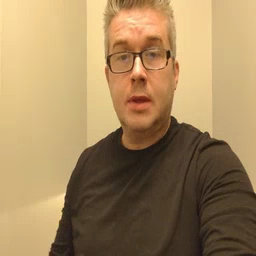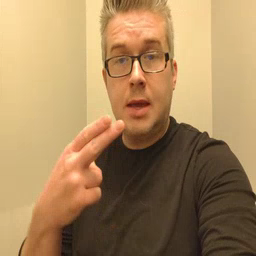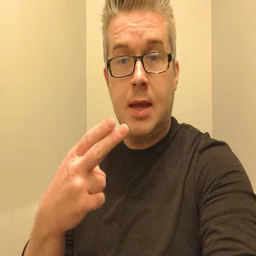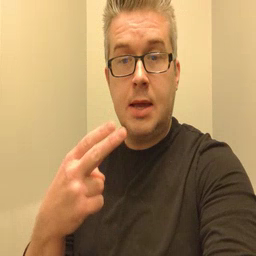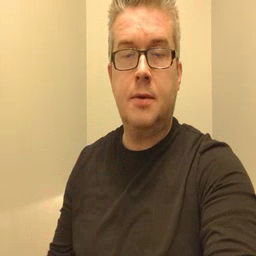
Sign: scissors